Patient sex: M
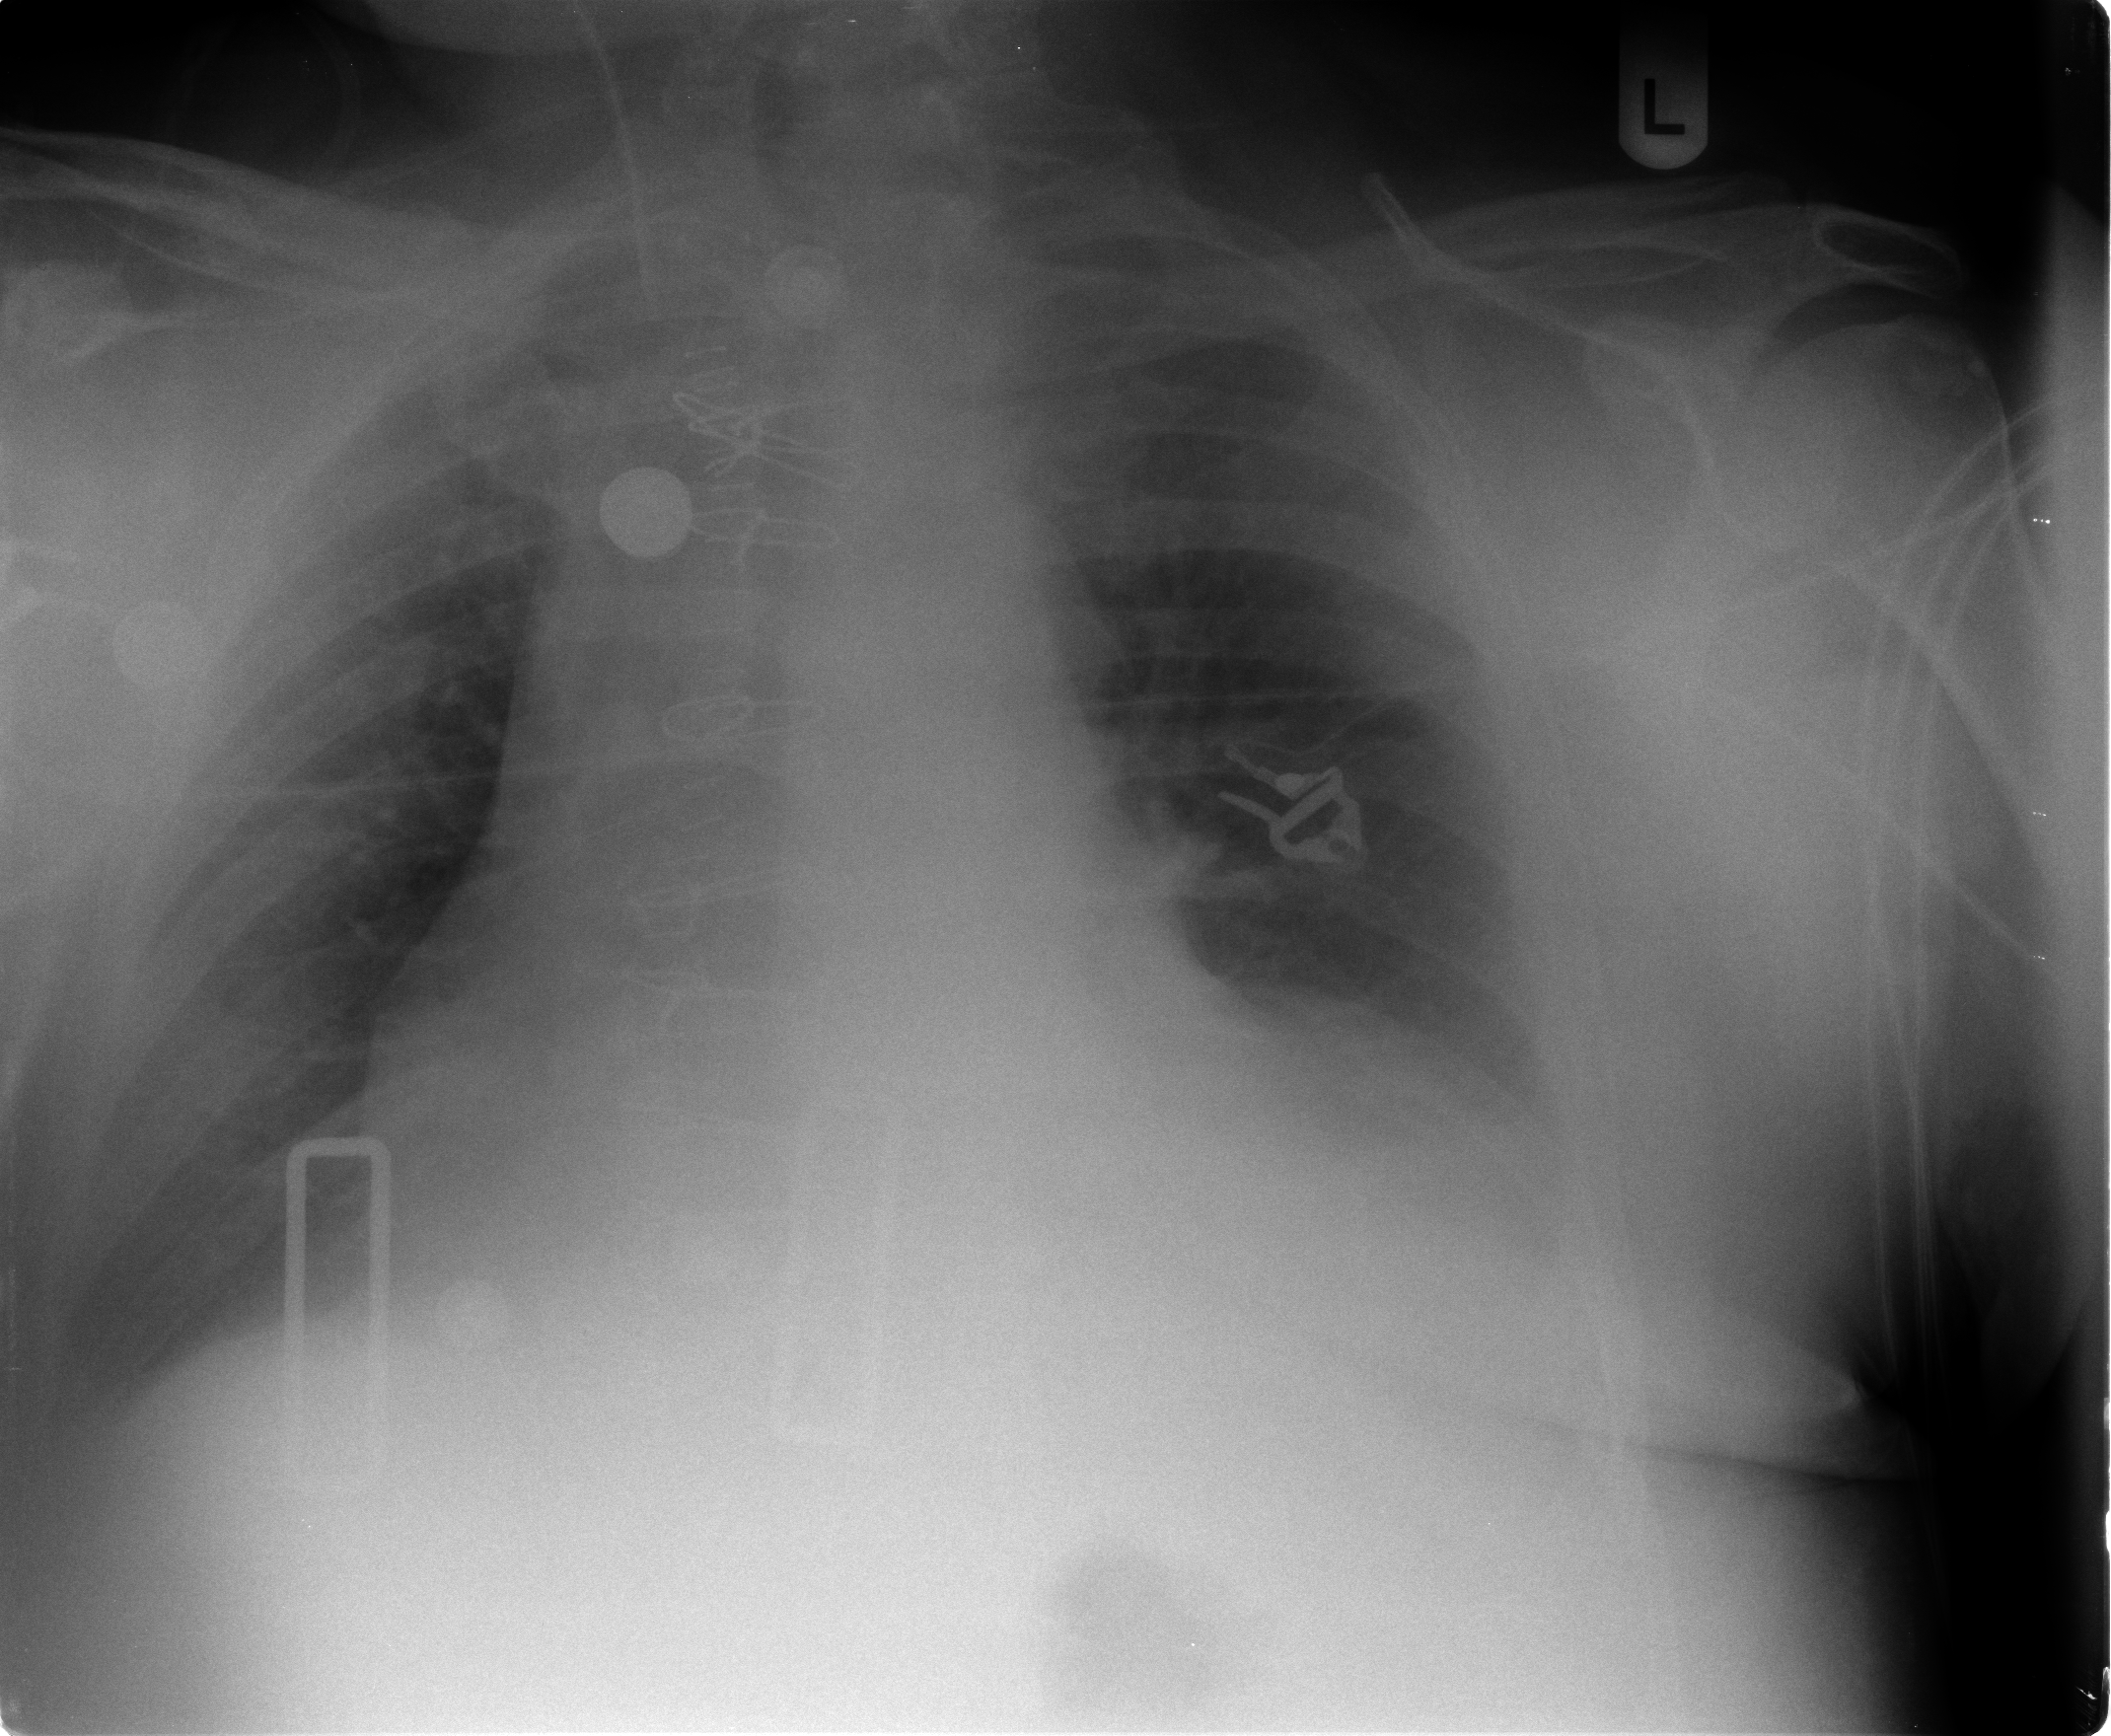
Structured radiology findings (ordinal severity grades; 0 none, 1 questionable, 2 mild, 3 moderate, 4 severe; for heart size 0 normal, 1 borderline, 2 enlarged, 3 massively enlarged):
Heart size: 2
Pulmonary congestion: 2
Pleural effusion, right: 2
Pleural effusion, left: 2
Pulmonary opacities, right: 0
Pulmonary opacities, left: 0
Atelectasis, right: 2
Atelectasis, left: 2